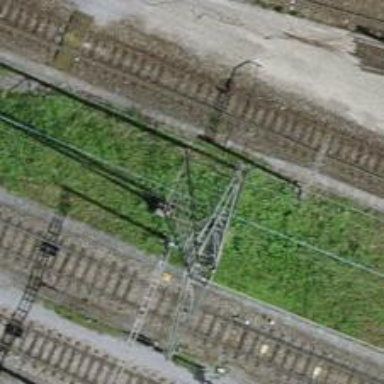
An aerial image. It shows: Power line with 10 cables.